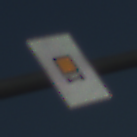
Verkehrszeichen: KennzeichnungspflichtigeFahrzeugeGefaehrlicheGueterOhnePfeilsymbol
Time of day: MorningAfternoon
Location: Outdoor (Nature)
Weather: Clear
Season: NotSpecified
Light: Natural